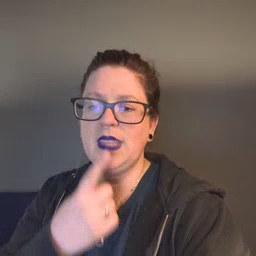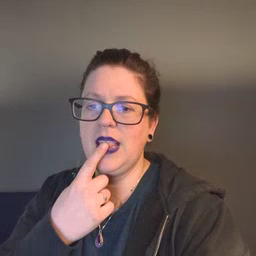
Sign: tongue